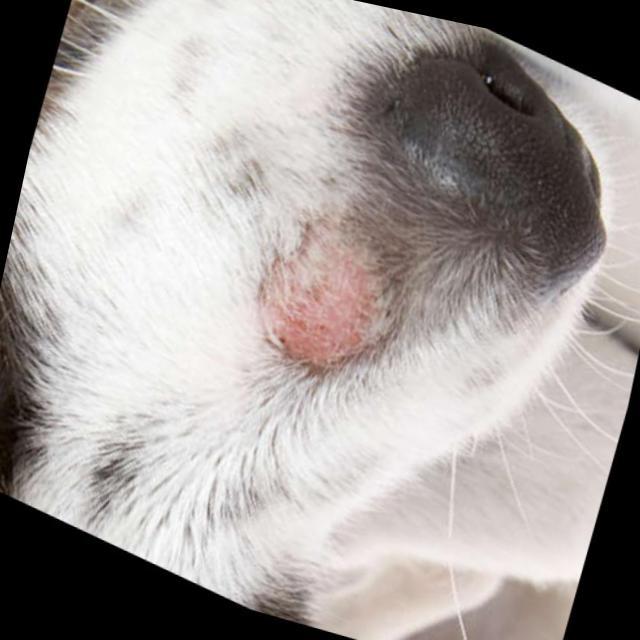
Canine ringworm (Dermatophytosis) — fungal infection caused by Microsporum or Trichophyton. Presents with circular alopecia, scaling, crusting, and broken hairs.